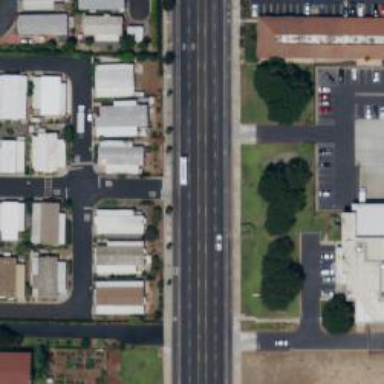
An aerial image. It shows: Secondary road.